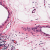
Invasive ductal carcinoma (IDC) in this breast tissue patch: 0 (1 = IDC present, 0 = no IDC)